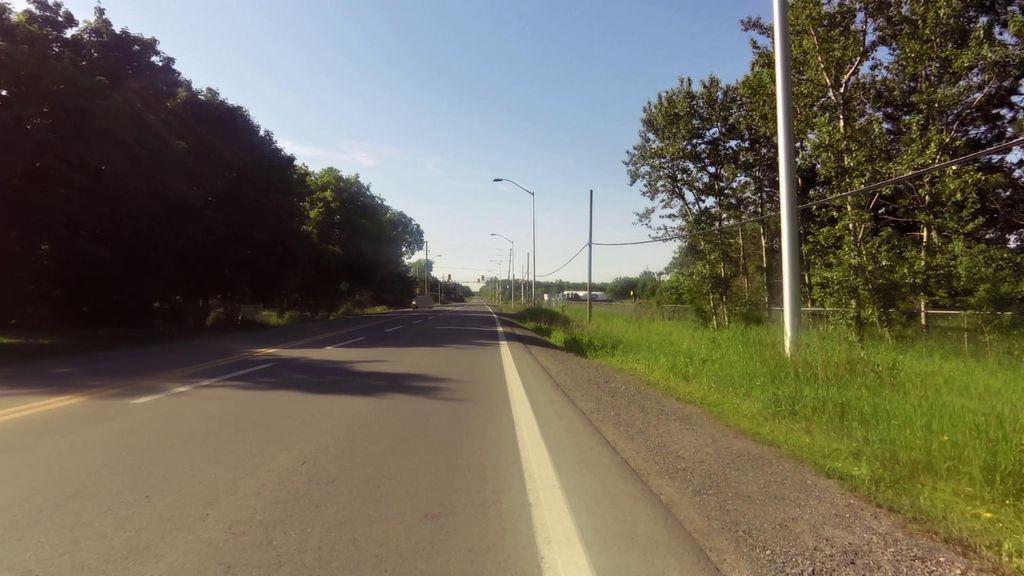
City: ottawa-gatineau